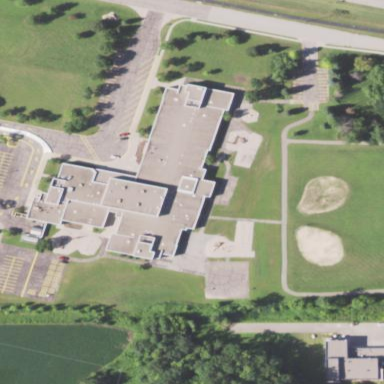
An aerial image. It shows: School.